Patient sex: M
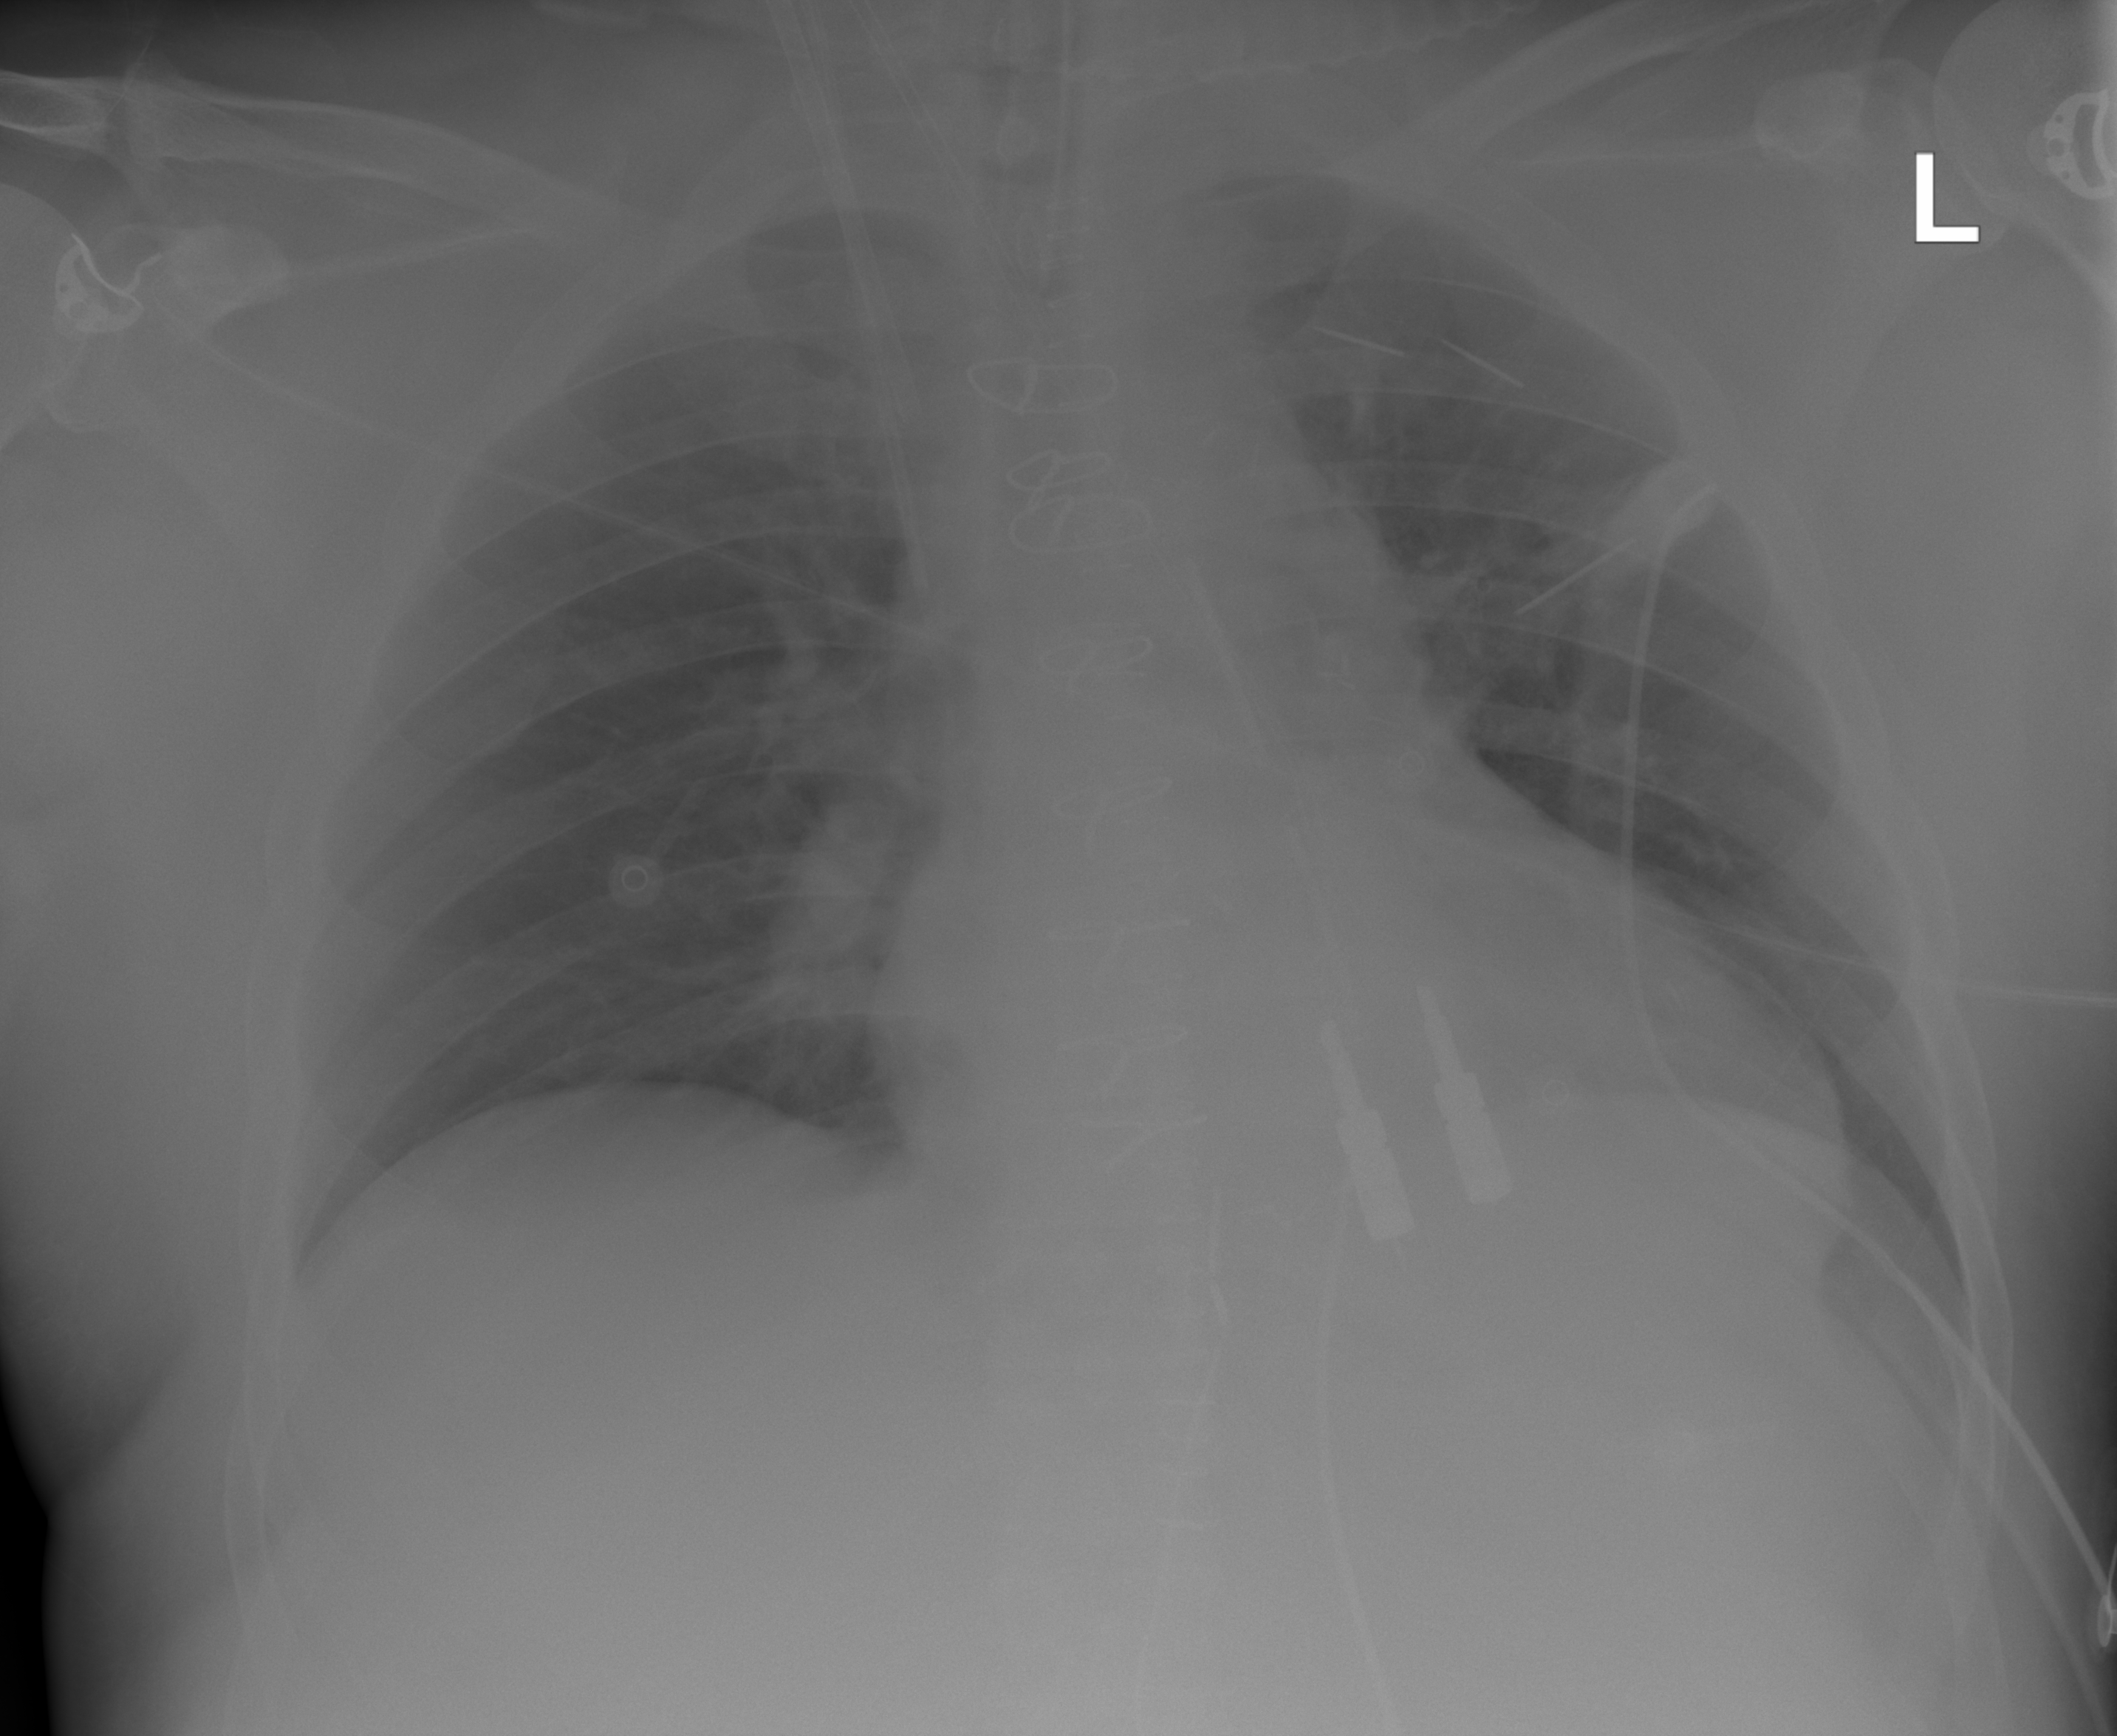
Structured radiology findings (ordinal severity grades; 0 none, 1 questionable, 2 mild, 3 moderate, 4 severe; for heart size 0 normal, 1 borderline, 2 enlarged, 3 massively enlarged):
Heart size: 2
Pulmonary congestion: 0
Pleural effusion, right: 0
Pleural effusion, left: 0
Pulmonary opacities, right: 0
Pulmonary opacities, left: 0
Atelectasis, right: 0
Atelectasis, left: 0